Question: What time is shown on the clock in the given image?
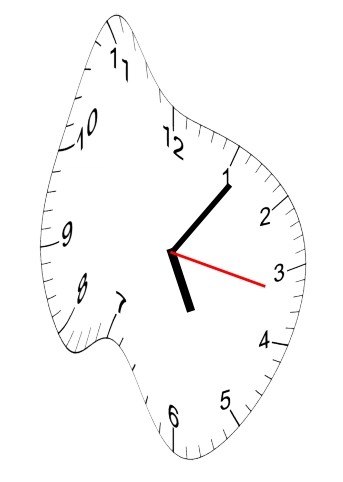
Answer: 05:06:17